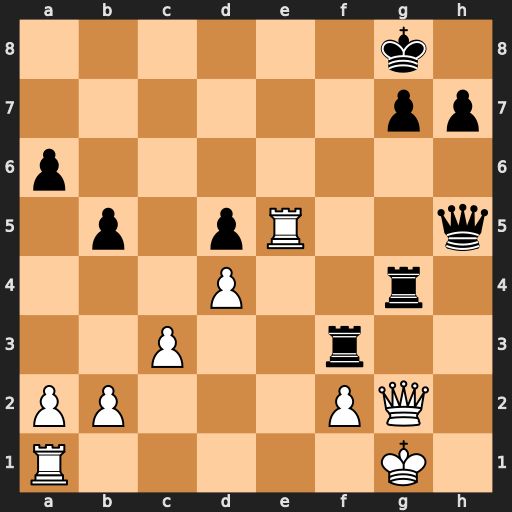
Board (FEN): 6k1/6pp/p7/1p1pR2q/3P2r1/2P2r2/PP3PQ1/R5K1
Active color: w
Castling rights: -
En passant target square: -
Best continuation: Rxh5 Rxg2+ Kxg2